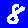
Digit: 8